Question: Lately, I was trying to install NodeJs on my desktop PC and I ran into this weird problem. When I type, eg. command, it returns nothing. After I can add anything, it will just be ignored and won't return anything in the next line. I've added to PATH system variable, but it still doesn't work. Only time command works is when I do (in cmd) 'C:\Program Files
odejs>cd C:\Program Files
odejs', then 'C:\Program Files
odejs>node -v' and in the next line it returns proper verision 'v16.13.1'.
Obviously, command works and returns properly only when I run command from folder, but as I saw on the Internet, it should work (with system PATH set up) from any folder. I think something is messed up in my Environment Variables, but if you know how to solve this problem, please let me know! Every comment is appreciated!
I downloaded NodeJs from <URL>. Thanks in advance!
PS. command works correctly from any folder.
@Compo

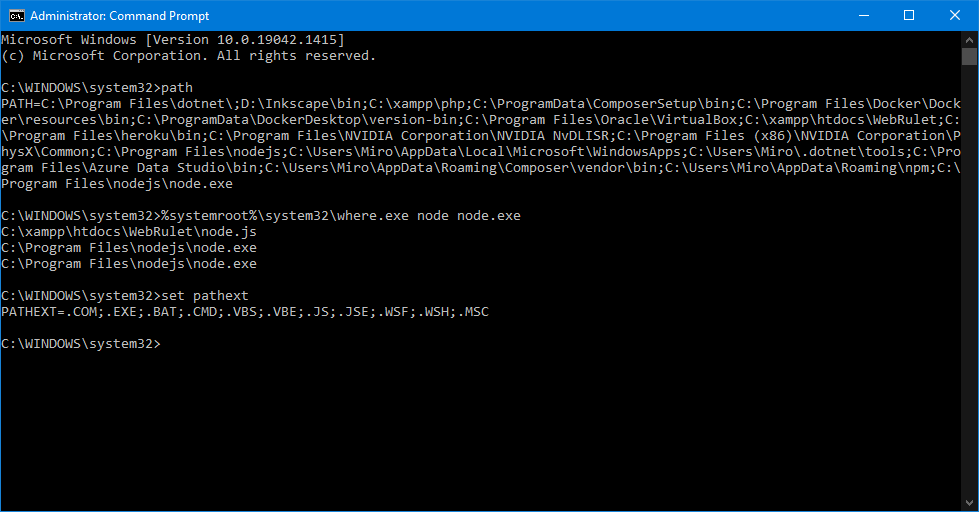
Answer: Your issue is that you have many things in the '%Path%', and clearly have made errors when adding for 'node.exe'.
The first noted problem is that you have added 'C:\Program Files\nodejs\node.exe' when you should have used only 'C:\Program Files\nodejs'. Entries in this variable are for the directories which hold your executable files, not the files themselves. However, as 'C:\Program Files\nodejs' is already included, you can simply remove that invalid entry.
The next issue, is that you need to understand what happens when you enter 'node' in the Command Prompt or a batch file. What happens is that the current directory is searched for files named 'node' which have an extension matching one listed in the '%PATHEXT%' value, (which is searched in order first to last). If a match is found, that file is run, and the searching stops. If no file is found, the same process occurs with every location listed under '%Path%', (in its listing order first to last), the first matching file is run and the searching stops.
So by using 'node', what happens in your case is the '%Path%' is being searched, because there is no file named 'node.COM', 'node.EXE', 'node.BAT', 'node.CMD', 'node.VBS', 'node.VBE', 'node.JS', 'node.JSE', 'node.WSF', 'node.WSH', or 'node.MSC' in the current directory. So each location is searched in order, until it reaches the first match, which in your case happens to be 'C:\xampp\htdocs\WebRulet\node.JS'.
So essentially by using a presumptive/lazy command you are effectively running:
'''
C:\xampp\htdocs\WebRulet\node.JS -v
'''
Which is not what you wanted, and why you are not getting the result you had hoped for.
So now you understand the process which happens, by using code which make assumptions, and how that could cause issues, errors, or potential catastrophies. You should realize with all of that searching, especially if you have many entries in your '%Path%' and/or '%PATHEXT%' values, that the quickest and safest way to run your command would be:
'''
"C:\Program Files\nodejs\node.exe" -v
'''
Or
'''
"%ProgramFiles%\nodejs\node.exe" -v
'''
Please note that those absolute paths are double-quoted because they contain space characters. However, spaces are not the only problematic characters used in filenames, so best practice is, unless you are certain there are no such poison characters, to always double-quotes.
Now I know that almost every site will never explain all of that information, and all the code you read will not follow it either, so you are probably going to want to minimize your typing whilst working on the command line.
In order to do that, you will need to ensure that your '%Path%' value string, is ordered in such a way as your most frequently typed executable file path, is nearer the beginning, than any other location holding a possible matching file. However I will strongly suggest that you always use file extensions, for safety, .
Noting the entries in your '%Path%', there are some extremely important ones missing, which means that your '%Path%' is essentially corrupted, and requires fixing because it will seriously affect the proper running of your Operating System.
To fix your variables, and order them correctly, begin by typing the following in your Command Prompt window:
'''
Start %SystemRoot%\System32\SystemPropertiesAdvanced.exe
'''
In the window which opens, click on the '[Environment Variables]' button. A new window will open, within the 'User variables' , double-click on 'Path', and using the '[New]' '[Delete]', '[Move Up]' and '[Move Down]' buttons make sure that the entries in it, in this order, are:
'''
%UserProfile%\AppData\Roaming\npm
%UserProfile%\.dotnet\tools
%UserProfile%\AppData\Local\Microsoft\WindowsApps
%UserProfile%\AppData\Roaming\Composer\vendor\bin
D:\Inkscape\bin
'''
Once done, click on '[OK]' to close the window, then do the same thing for 'System variables', , with the following ordered list:
'''
%SystemRoot%\System32
%SystemRoot%
%SystemRoot%\System32\wbem
%SystemRoot%\System32\WindowsPowerShell\v1.0
%SystemRoot%\System32\OpenSSH
%ProgramData%\ComposerSetup\bin
%ProgramData%\DockerDesktop\version-bin
%ProgramFiles%\Docker\Docker\resources\bin
%ProgramFiles%\Azure Data Studio\bin
%ProgramFiles%\nodejs
%ProgramFiles%\dotnet
%ProgramFiles%\heroku\bin
%ProgramFiles%\Oracle\VirtualBox
%ProgramFiles%\NVIDIA Corporation\NVIDIA NvDLISR
%ProgramFiles(x86)%\NVIDIA Corporation\PhysX\Common
%SystemDrive%\xampp\bin
%SystemDrive%\xampp\htdocs\WebRulet
'''
Once complete click on '[OK]', '[OK]', and '[OK]' to close your windows, and then close the Command Prompt window.
From now on you should be able to open any new Command Prompt window and use:
'''
node -v
'''
But remember, I strongly advise that you get into the habit of using its extension:
'''
node.exe -v
'''
Which should result in:
'''
v16.13.1
'''